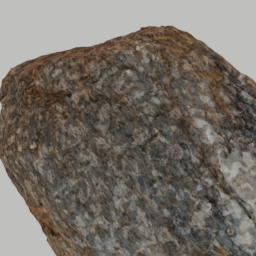
Label: nature